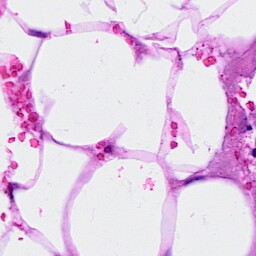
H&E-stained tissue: Breast